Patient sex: F
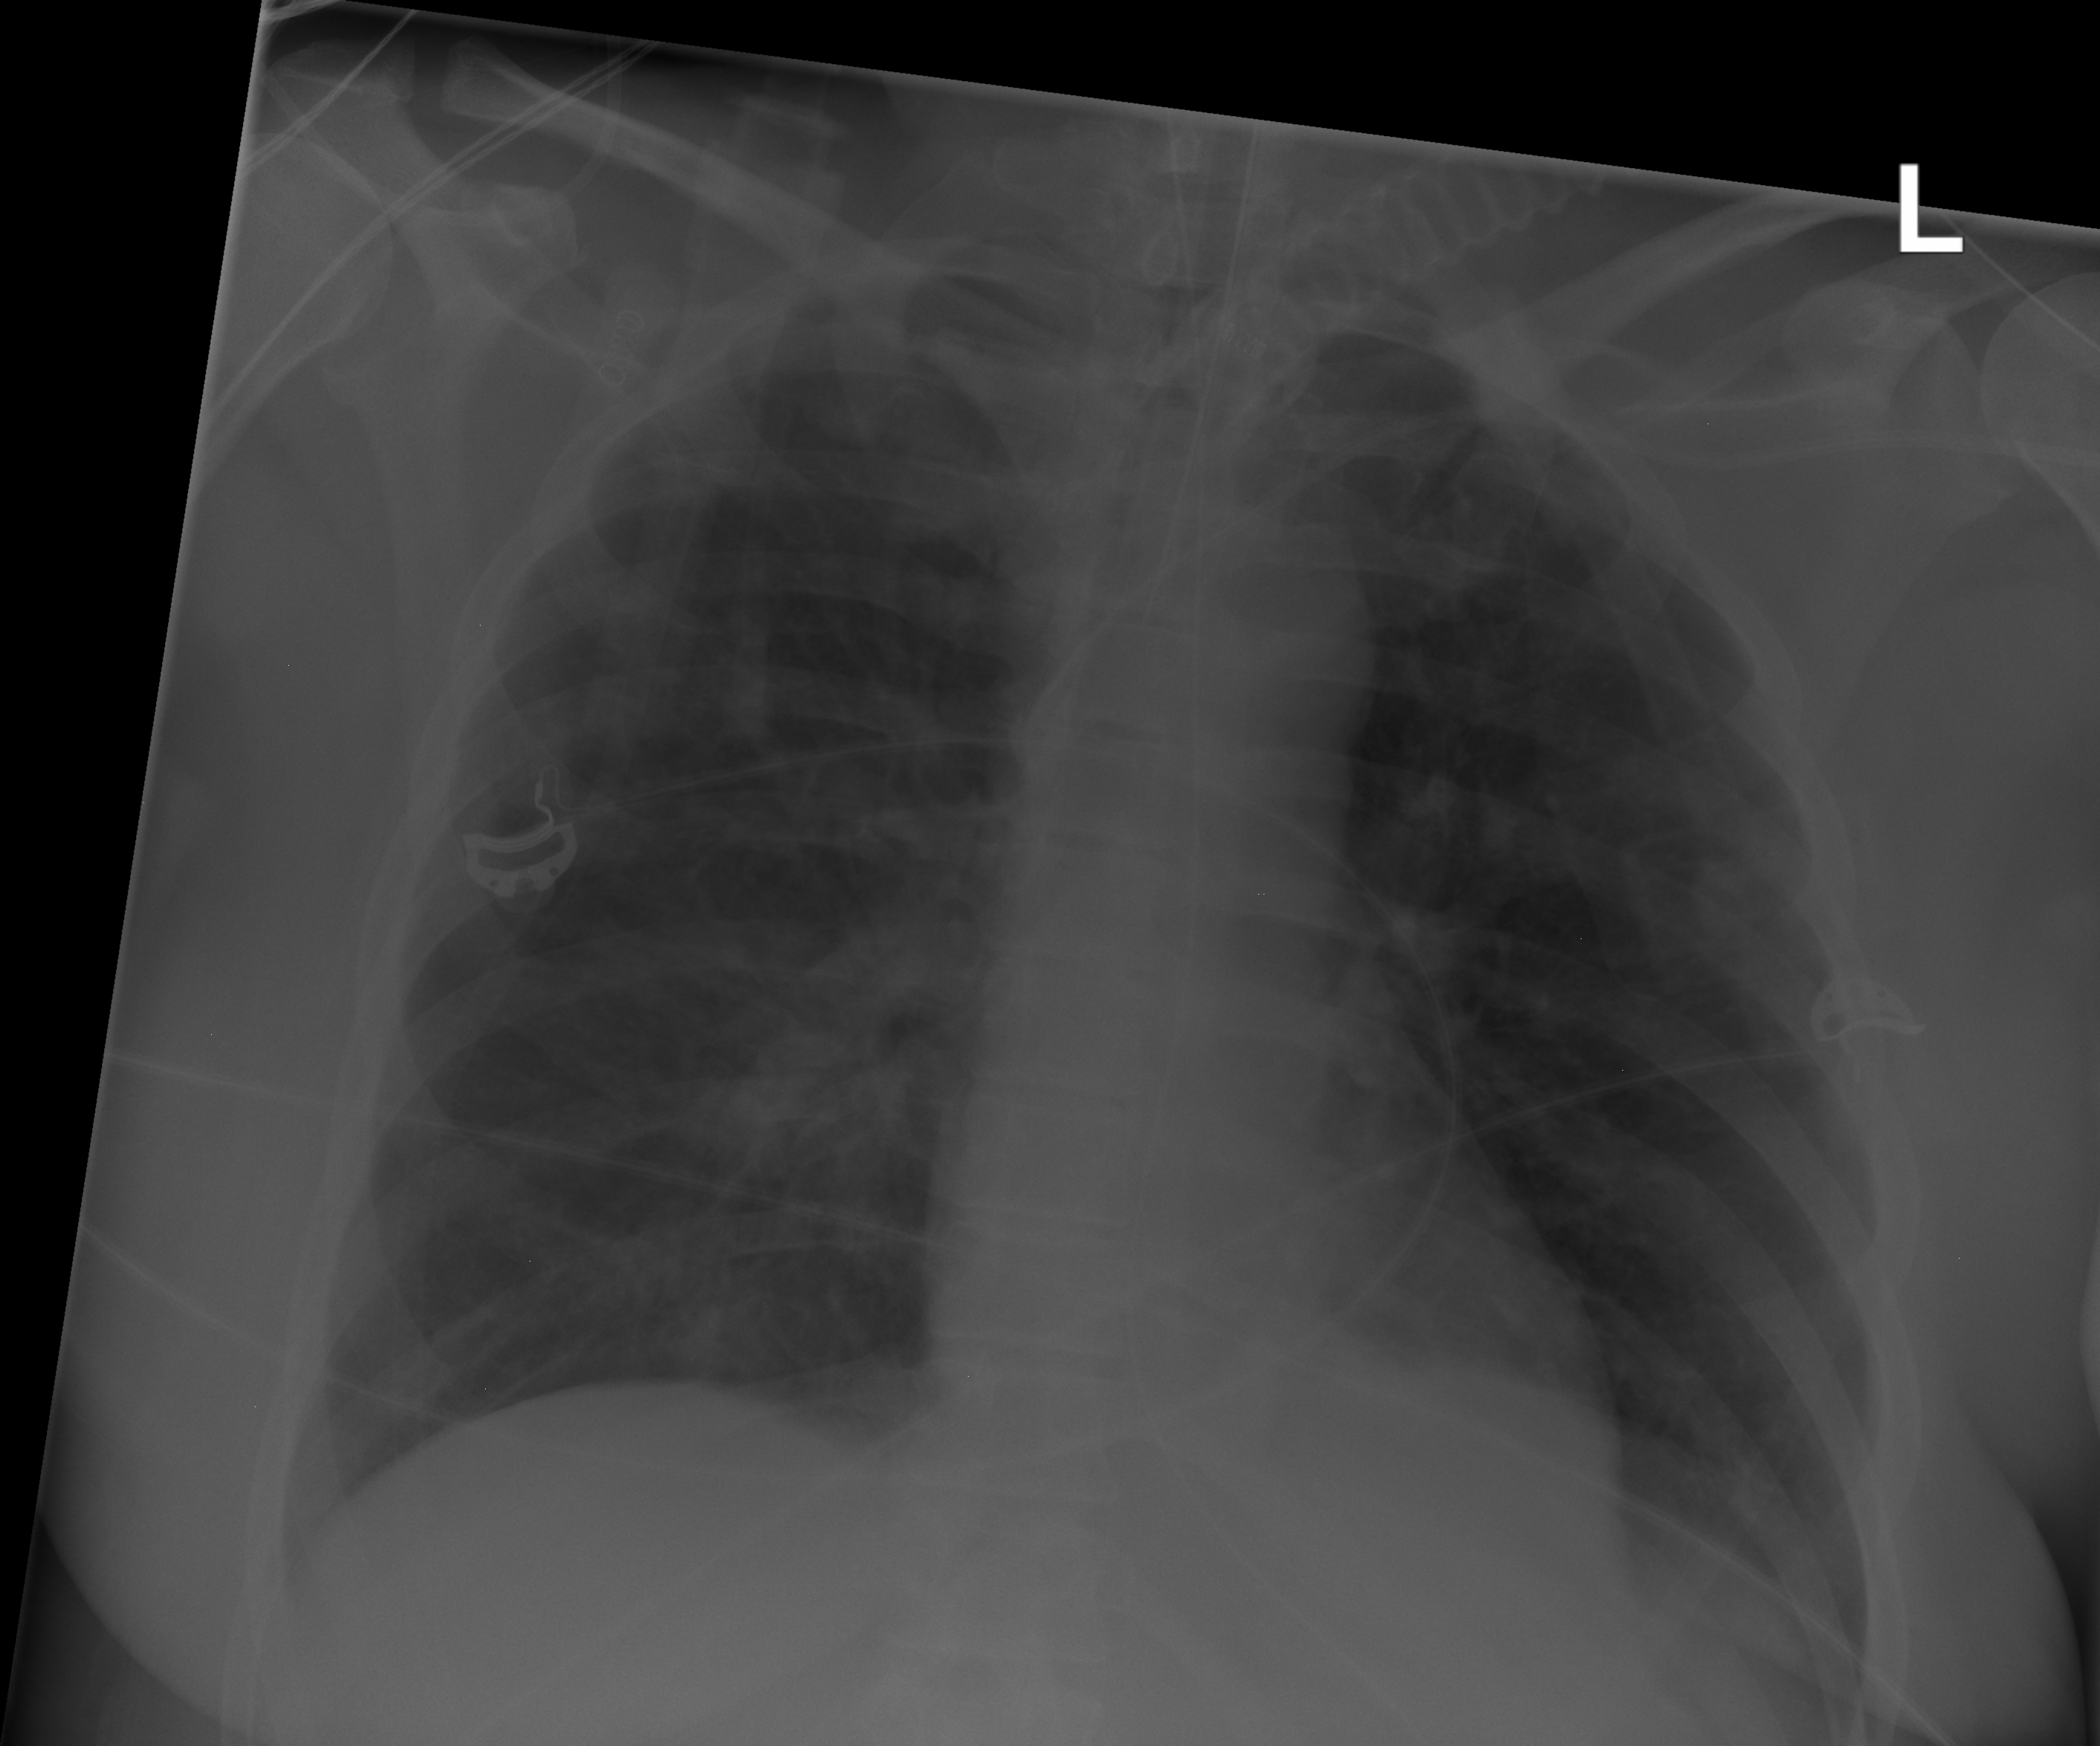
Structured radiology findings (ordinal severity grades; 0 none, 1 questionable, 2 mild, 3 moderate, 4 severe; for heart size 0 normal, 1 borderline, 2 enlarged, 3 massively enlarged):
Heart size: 0
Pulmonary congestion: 0
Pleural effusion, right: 1
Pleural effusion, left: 2
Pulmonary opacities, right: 2
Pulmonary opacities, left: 0
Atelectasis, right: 2
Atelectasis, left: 2